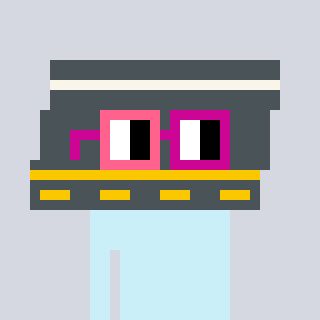
a pixel art character with square pink and red glasses, a road-shaped head and a bege-colored body on a cool background